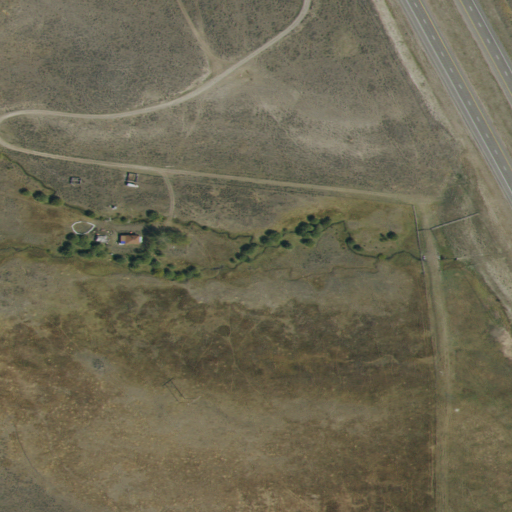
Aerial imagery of valley in Idaho named Idaho Hollow containing herbaceous wetlands, shrub, open development, low intensity development, woody wetlands, and medium intensity development